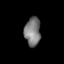
Tissue: skin
Cell type: T cells
Senescence score: 0.7011
Nuclear area (px): 449
Mean DAPI intensity: 122.733